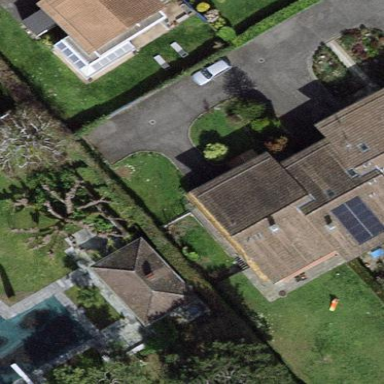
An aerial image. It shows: Garden enclosed by fence.